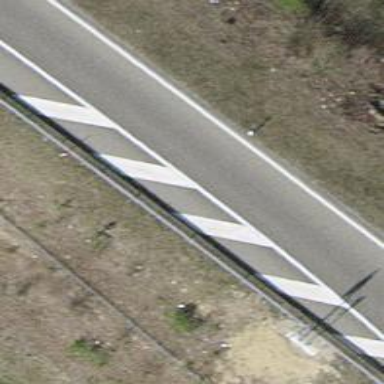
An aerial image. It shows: Motorway link with asphalt surface and embankment.